Field crop: maize
Growth stage: 1
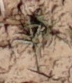
Species: lolium